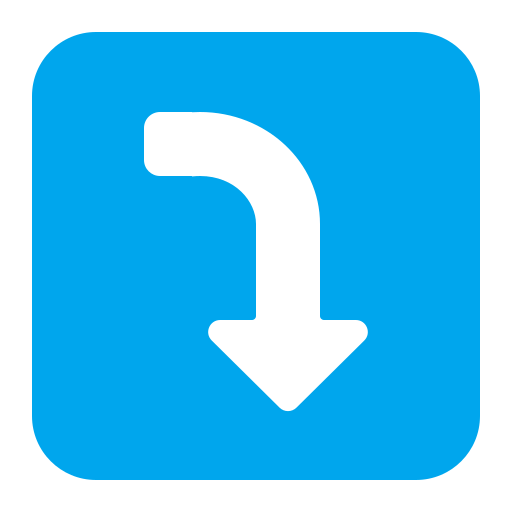
right arrow curving down flat